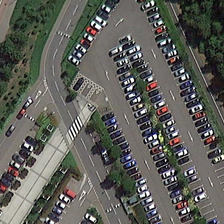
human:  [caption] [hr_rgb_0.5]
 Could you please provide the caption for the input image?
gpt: many cars are orderly parked in a large parking lot near some green trees .

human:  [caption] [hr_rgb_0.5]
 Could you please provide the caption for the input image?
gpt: many cars are orderly parked in a large parking lot near some green trees .

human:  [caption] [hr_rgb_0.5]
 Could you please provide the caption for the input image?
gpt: many cars are orderly parked in a large parking lot near some green trees .

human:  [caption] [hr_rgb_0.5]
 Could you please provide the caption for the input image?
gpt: many cars are orderly parked in a large parking lot near some green trees .

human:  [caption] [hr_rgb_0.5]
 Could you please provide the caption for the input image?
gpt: many cars are orderly parked in a large parking lot near some green trees .